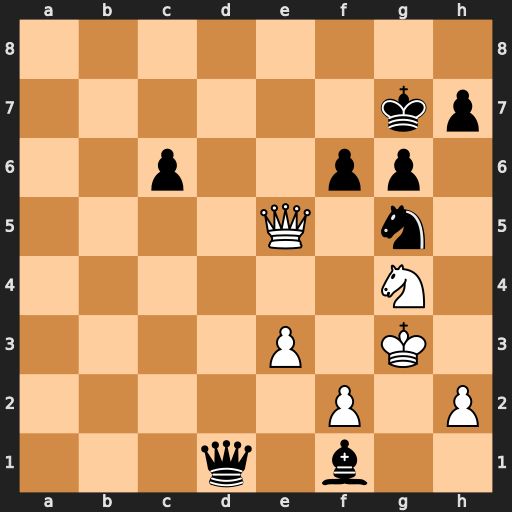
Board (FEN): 8/6kp/2p2pp1/4Q1n1/6N1/4P1K1/5P1P/3q1b2
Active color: w
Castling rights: -
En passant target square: -
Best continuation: Qxf6+ Kg8 Nh6#